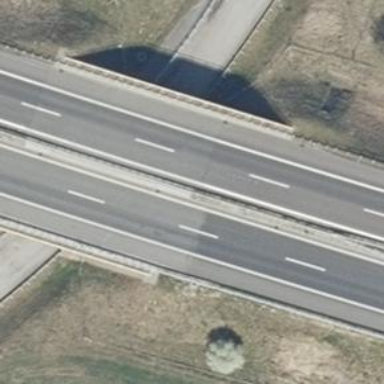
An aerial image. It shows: Man-made bridge.